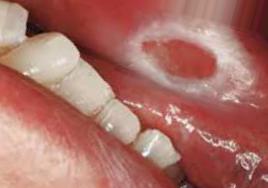
Condition: Mouth Ulcer